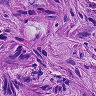
Metastatic tissue present: yes